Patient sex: F
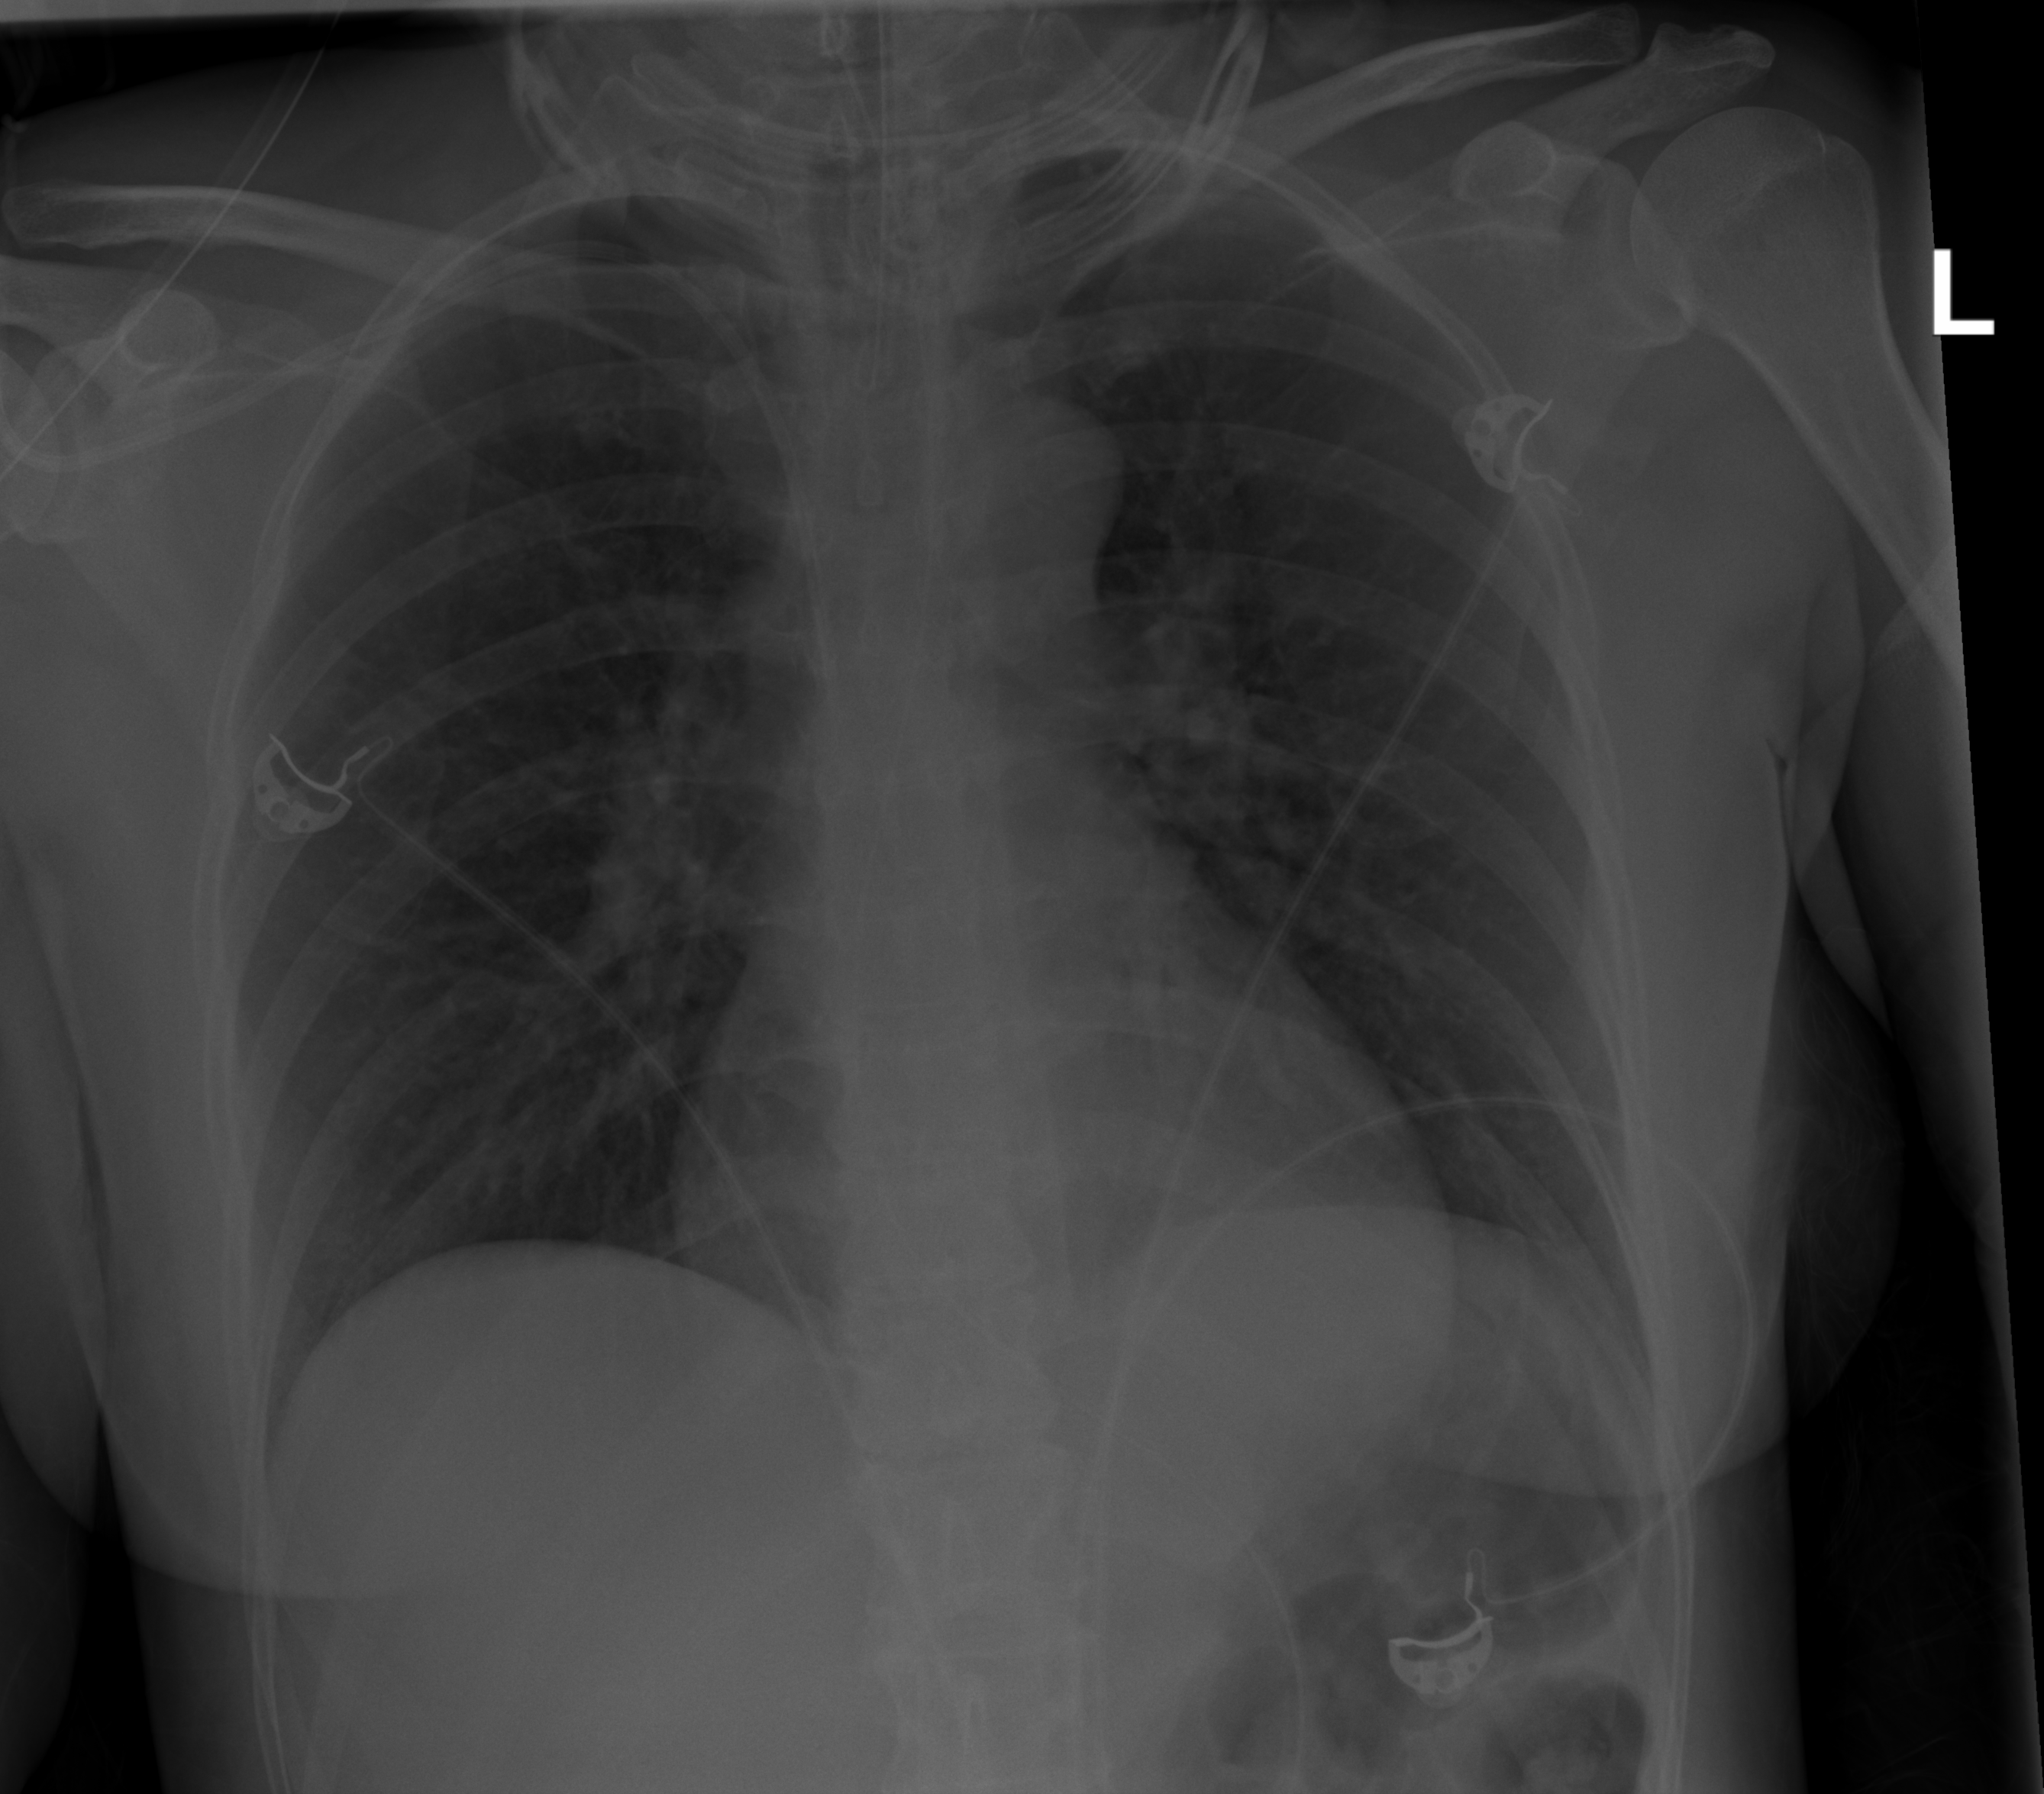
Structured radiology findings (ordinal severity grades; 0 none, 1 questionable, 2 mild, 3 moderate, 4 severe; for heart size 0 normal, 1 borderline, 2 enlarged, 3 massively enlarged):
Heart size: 1
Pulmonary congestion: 0
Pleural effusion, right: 0
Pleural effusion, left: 1
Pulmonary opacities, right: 0
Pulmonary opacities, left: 0
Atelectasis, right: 0
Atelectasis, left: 0